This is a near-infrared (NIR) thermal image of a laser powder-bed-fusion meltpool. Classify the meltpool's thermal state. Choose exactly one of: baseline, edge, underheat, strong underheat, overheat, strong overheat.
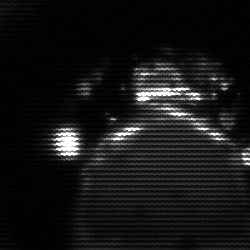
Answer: baseline